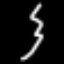
Label: squiggle